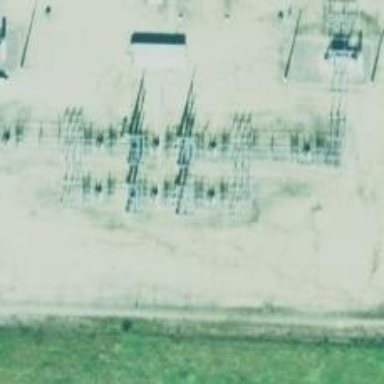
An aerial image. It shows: Switch used for power control.